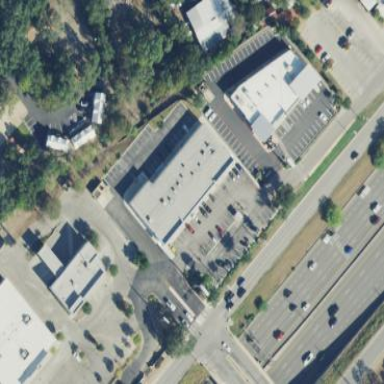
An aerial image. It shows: Retail building.